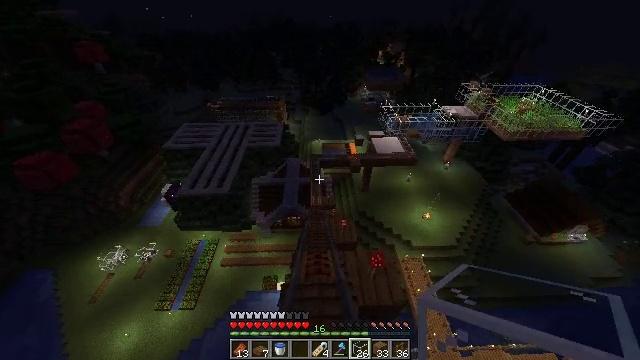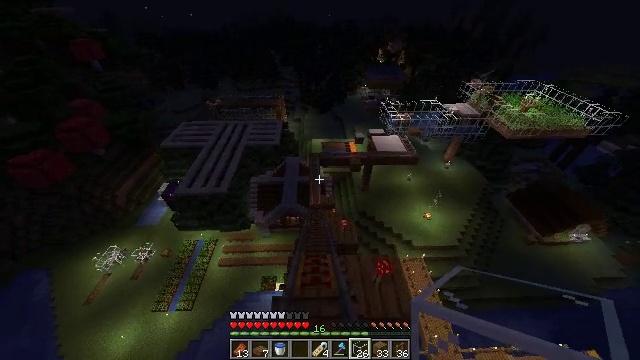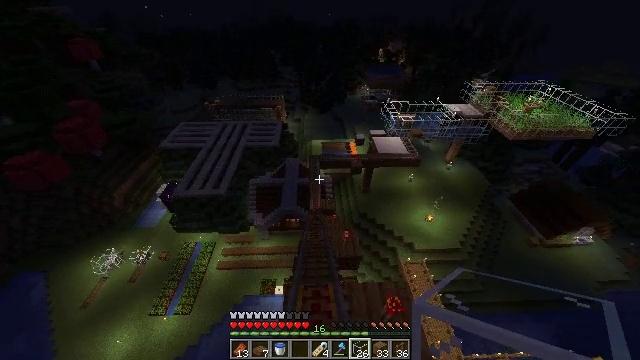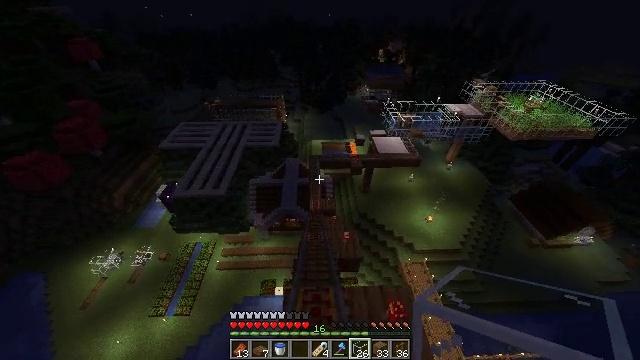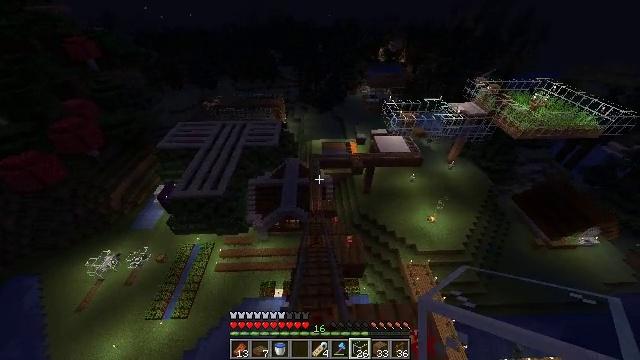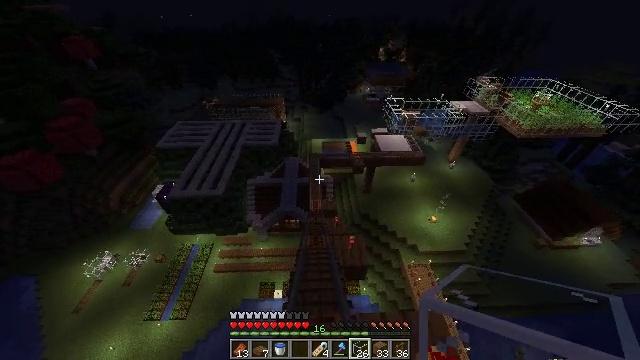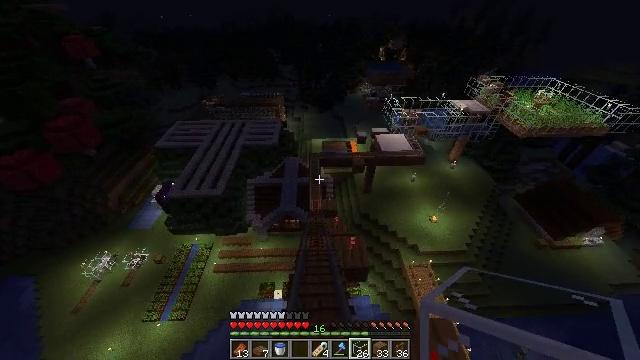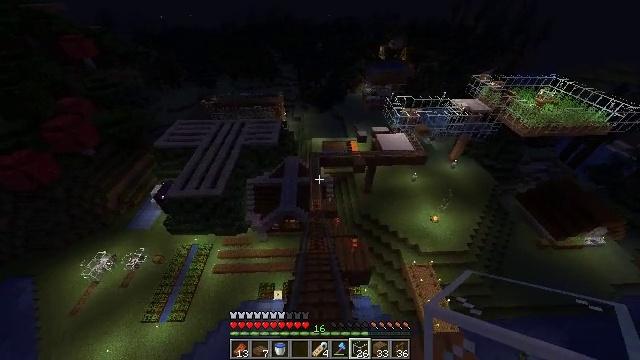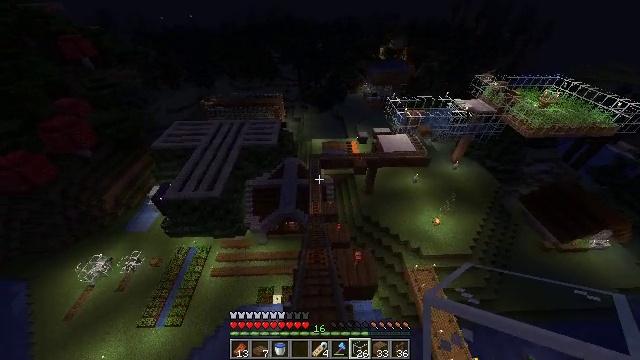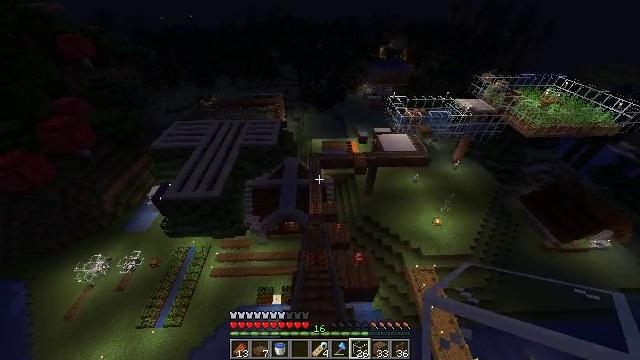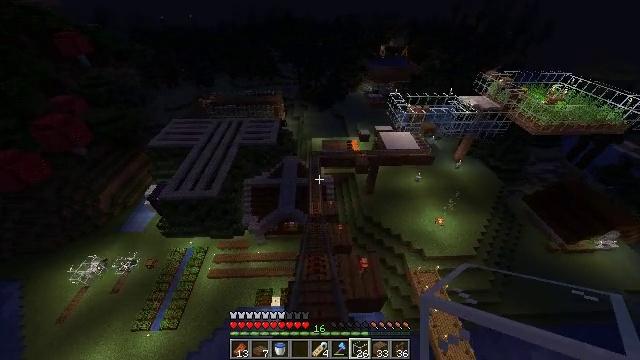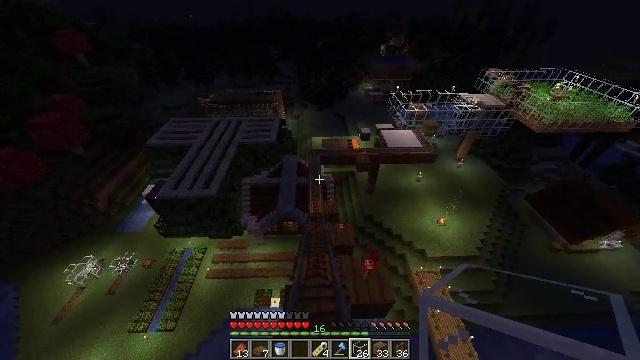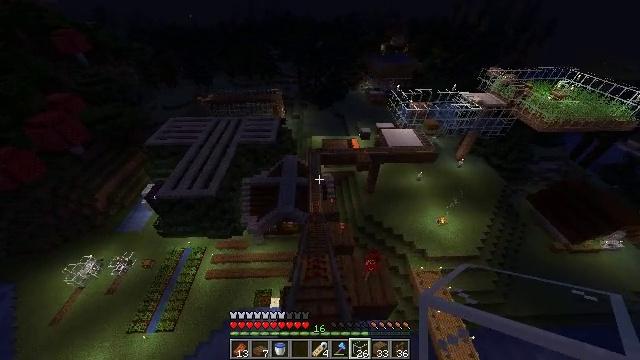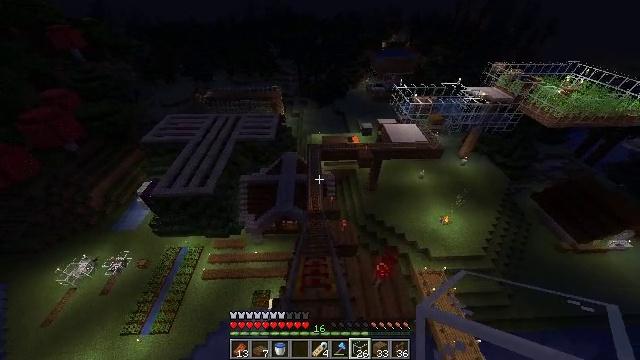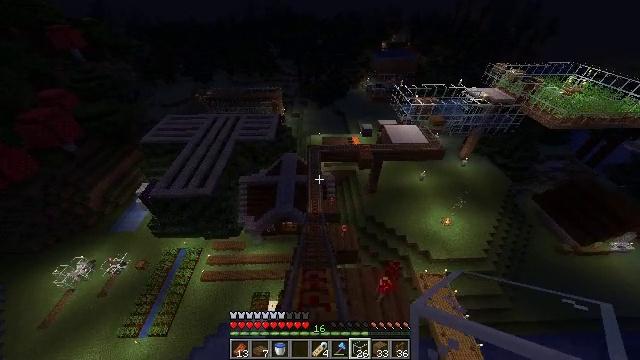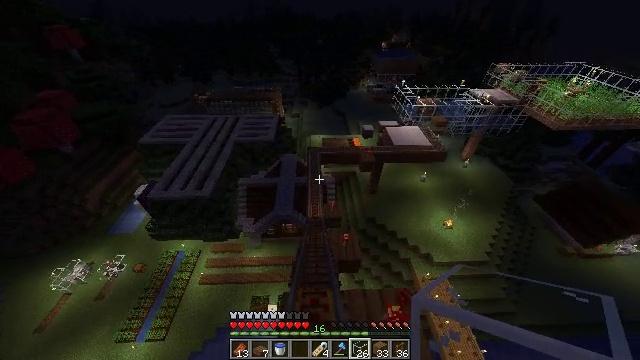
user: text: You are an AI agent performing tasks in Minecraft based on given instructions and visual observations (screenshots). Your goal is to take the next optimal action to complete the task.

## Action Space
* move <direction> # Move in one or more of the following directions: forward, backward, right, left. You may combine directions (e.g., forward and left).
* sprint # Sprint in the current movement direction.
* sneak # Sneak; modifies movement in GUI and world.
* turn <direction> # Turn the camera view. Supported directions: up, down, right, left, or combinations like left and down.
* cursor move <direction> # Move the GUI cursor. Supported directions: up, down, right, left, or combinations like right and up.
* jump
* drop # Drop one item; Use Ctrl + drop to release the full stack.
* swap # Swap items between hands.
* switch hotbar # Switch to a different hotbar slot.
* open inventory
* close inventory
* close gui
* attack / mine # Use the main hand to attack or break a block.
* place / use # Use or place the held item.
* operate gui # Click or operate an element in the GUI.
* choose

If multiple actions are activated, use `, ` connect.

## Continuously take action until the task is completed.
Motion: motion action
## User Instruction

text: Mine the glass to clear the view.
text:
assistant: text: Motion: move forward
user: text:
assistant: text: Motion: move forward
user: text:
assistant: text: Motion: move forward, sprint
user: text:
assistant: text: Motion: move forward, sprint
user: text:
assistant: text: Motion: move forward, sprint
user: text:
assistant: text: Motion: move forward
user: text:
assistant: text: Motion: move forward
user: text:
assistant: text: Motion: move forward, sprint
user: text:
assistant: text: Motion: move forward, sprint
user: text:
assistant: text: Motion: move forward, sprint
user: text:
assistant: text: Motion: move forward, sprint
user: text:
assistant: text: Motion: move forward
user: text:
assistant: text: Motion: move forward
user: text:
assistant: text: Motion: move forward, sprint
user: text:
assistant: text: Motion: move forward, sprint
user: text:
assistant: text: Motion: move forward, sprint
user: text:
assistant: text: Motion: move forward
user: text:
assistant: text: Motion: move forward
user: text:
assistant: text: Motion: move forward, sprint
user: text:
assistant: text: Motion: move forward, sprint
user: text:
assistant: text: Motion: move forward, sprint
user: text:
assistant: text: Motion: move forward, sprint
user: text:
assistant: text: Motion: move forward
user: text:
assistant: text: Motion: move forward
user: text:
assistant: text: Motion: move forward, sprint
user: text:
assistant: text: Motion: move forward, sprint
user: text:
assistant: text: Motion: move forward, sprint
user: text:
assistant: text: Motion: move forward
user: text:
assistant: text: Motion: move forward
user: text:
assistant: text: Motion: move forward